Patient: sex F, age 46
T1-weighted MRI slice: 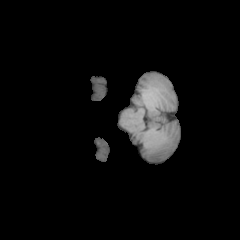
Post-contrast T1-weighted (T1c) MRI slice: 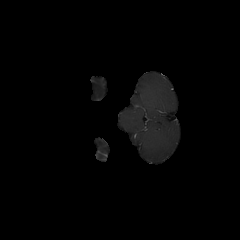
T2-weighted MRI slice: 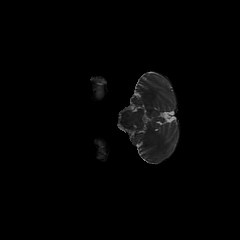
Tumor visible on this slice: no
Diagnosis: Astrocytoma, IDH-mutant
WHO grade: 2